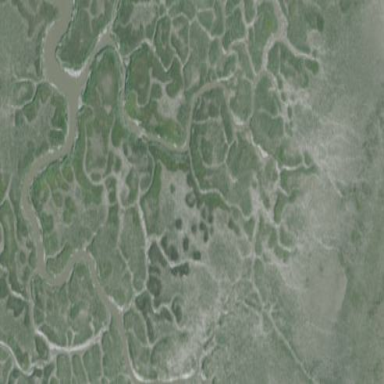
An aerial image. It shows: Saltmarsh wetland area.